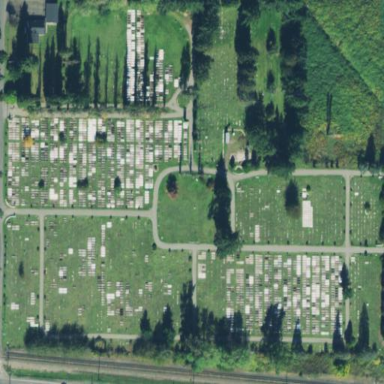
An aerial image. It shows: Cemetery.